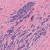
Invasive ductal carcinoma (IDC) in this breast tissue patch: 0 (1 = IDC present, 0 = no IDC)